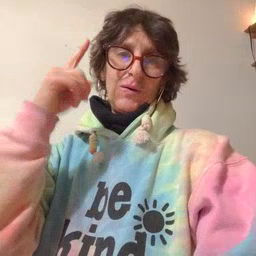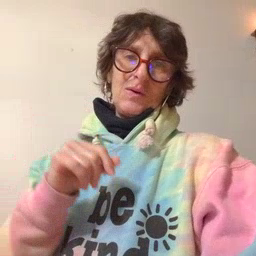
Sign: for